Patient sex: F
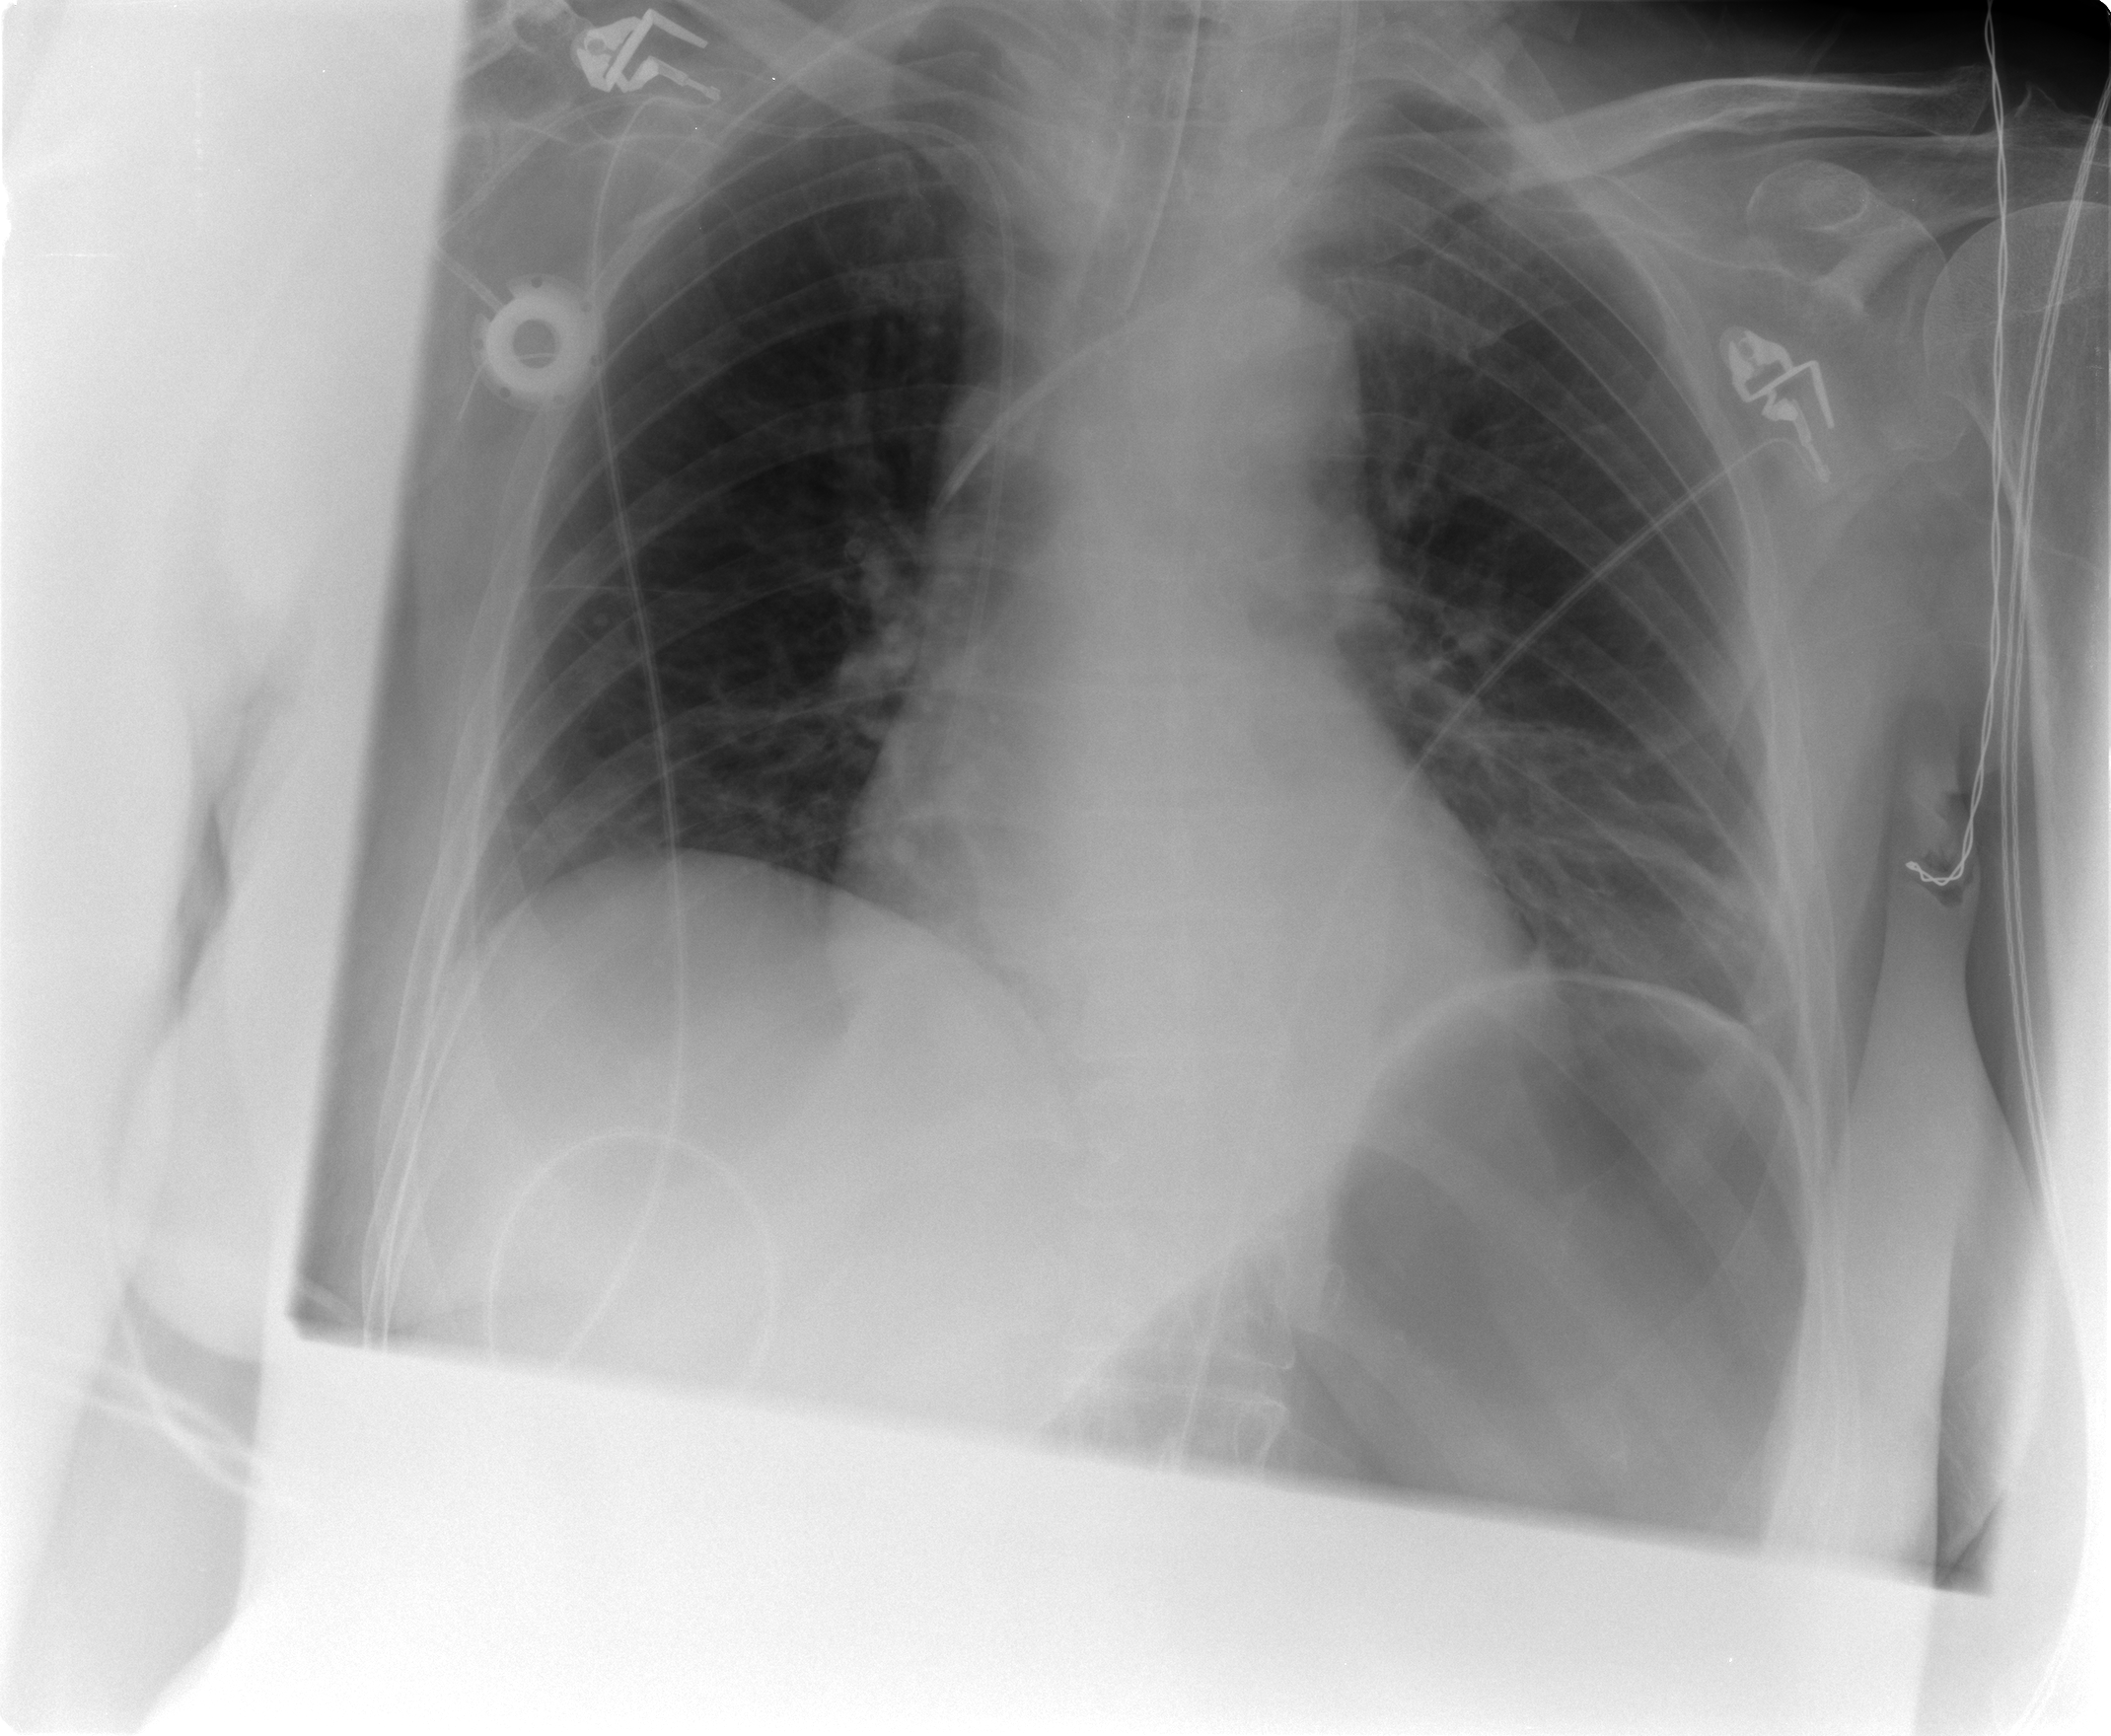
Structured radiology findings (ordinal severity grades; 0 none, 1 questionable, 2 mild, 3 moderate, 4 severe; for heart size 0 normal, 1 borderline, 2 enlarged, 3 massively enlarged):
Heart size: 0
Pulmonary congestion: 0
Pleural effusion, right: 0
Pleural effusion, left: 0
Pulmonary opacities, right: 0
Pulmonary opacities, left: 0
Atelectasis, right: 1
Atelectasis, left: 2